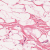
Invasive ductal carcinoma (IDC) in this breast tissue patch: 0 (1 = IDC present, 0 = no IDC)